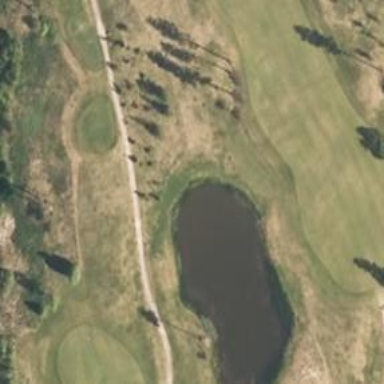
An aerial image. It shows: Water hazard in golf course. The hazard is natural water feature.